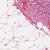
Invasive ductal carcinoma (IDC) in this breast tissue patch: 0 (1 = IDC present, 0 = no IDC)